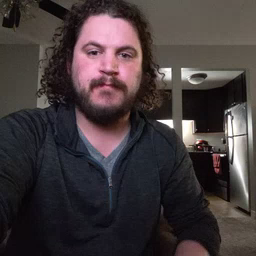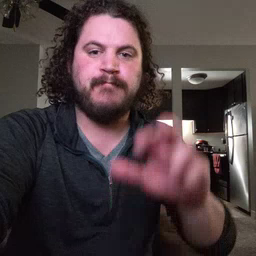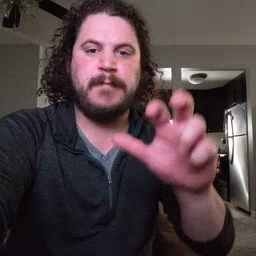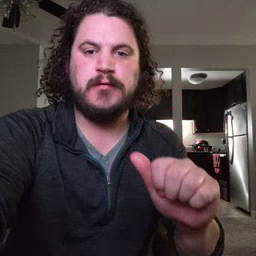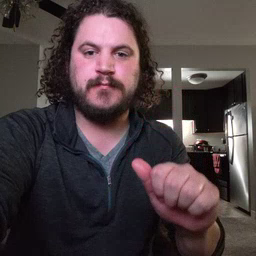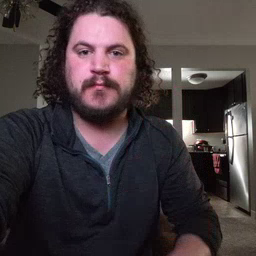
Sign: pizza